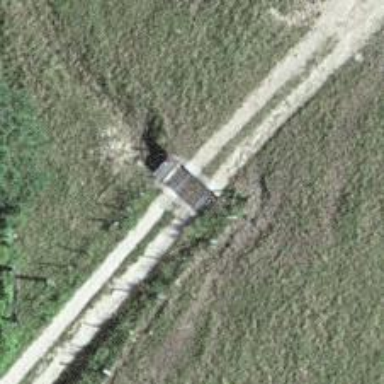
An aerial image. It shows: Cattle grid.